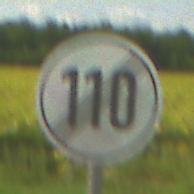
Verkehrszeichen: EndeGeschwindigkeit110
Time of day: Midday
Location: Outdoor (RoadRail)
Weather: PartlyCloudy
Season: NotSpecified
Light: Natural